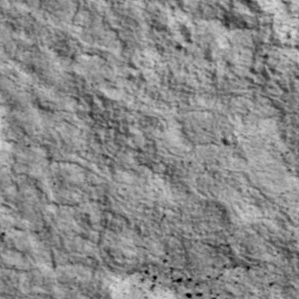
Label: non_frost